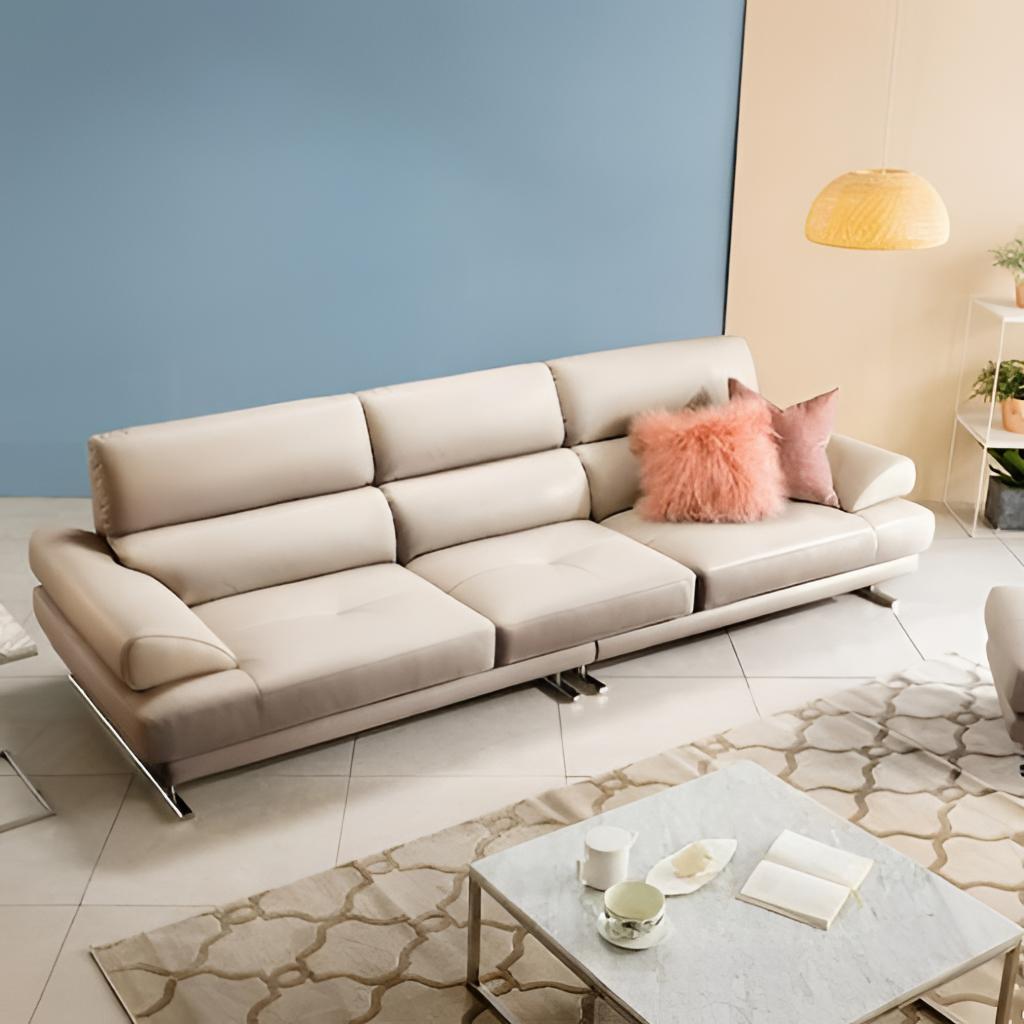
beige leather sofa, living room, beige tile flooring, with large square pattern, paint wallpaper, with vertical two tone pattern, contemporary